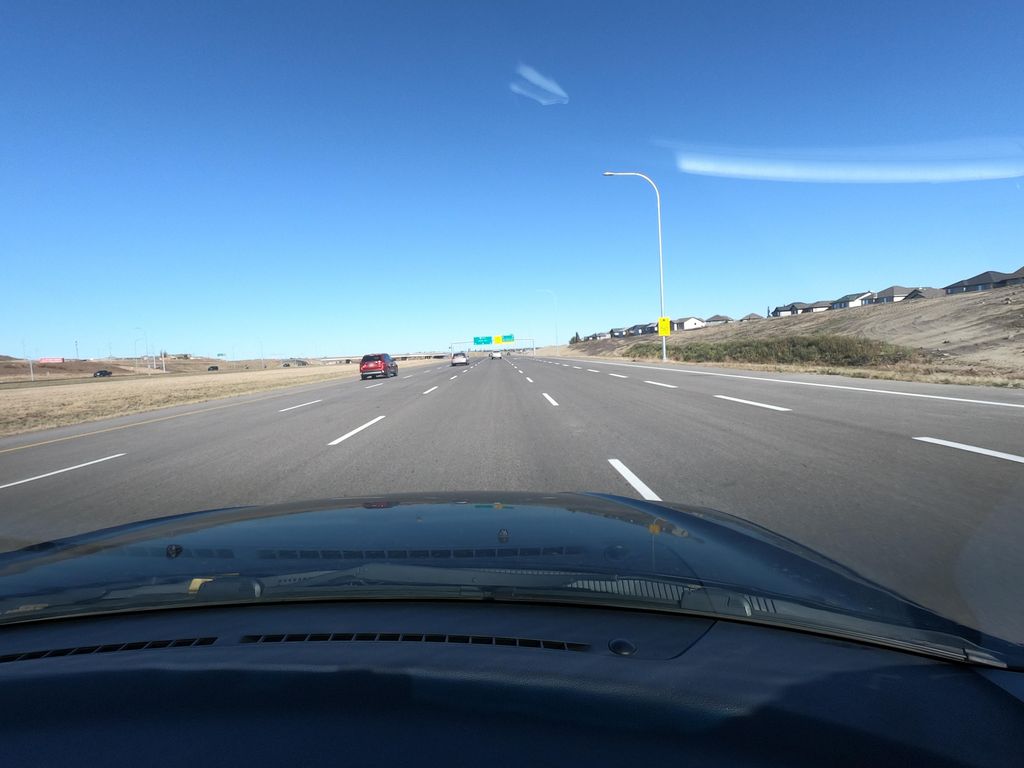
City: calgary